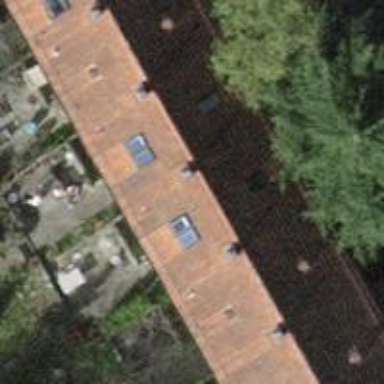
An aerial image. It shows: Beige house with gabled roof covered in roof tiles of orangered color. The roof is oriented across the building.